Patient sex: M
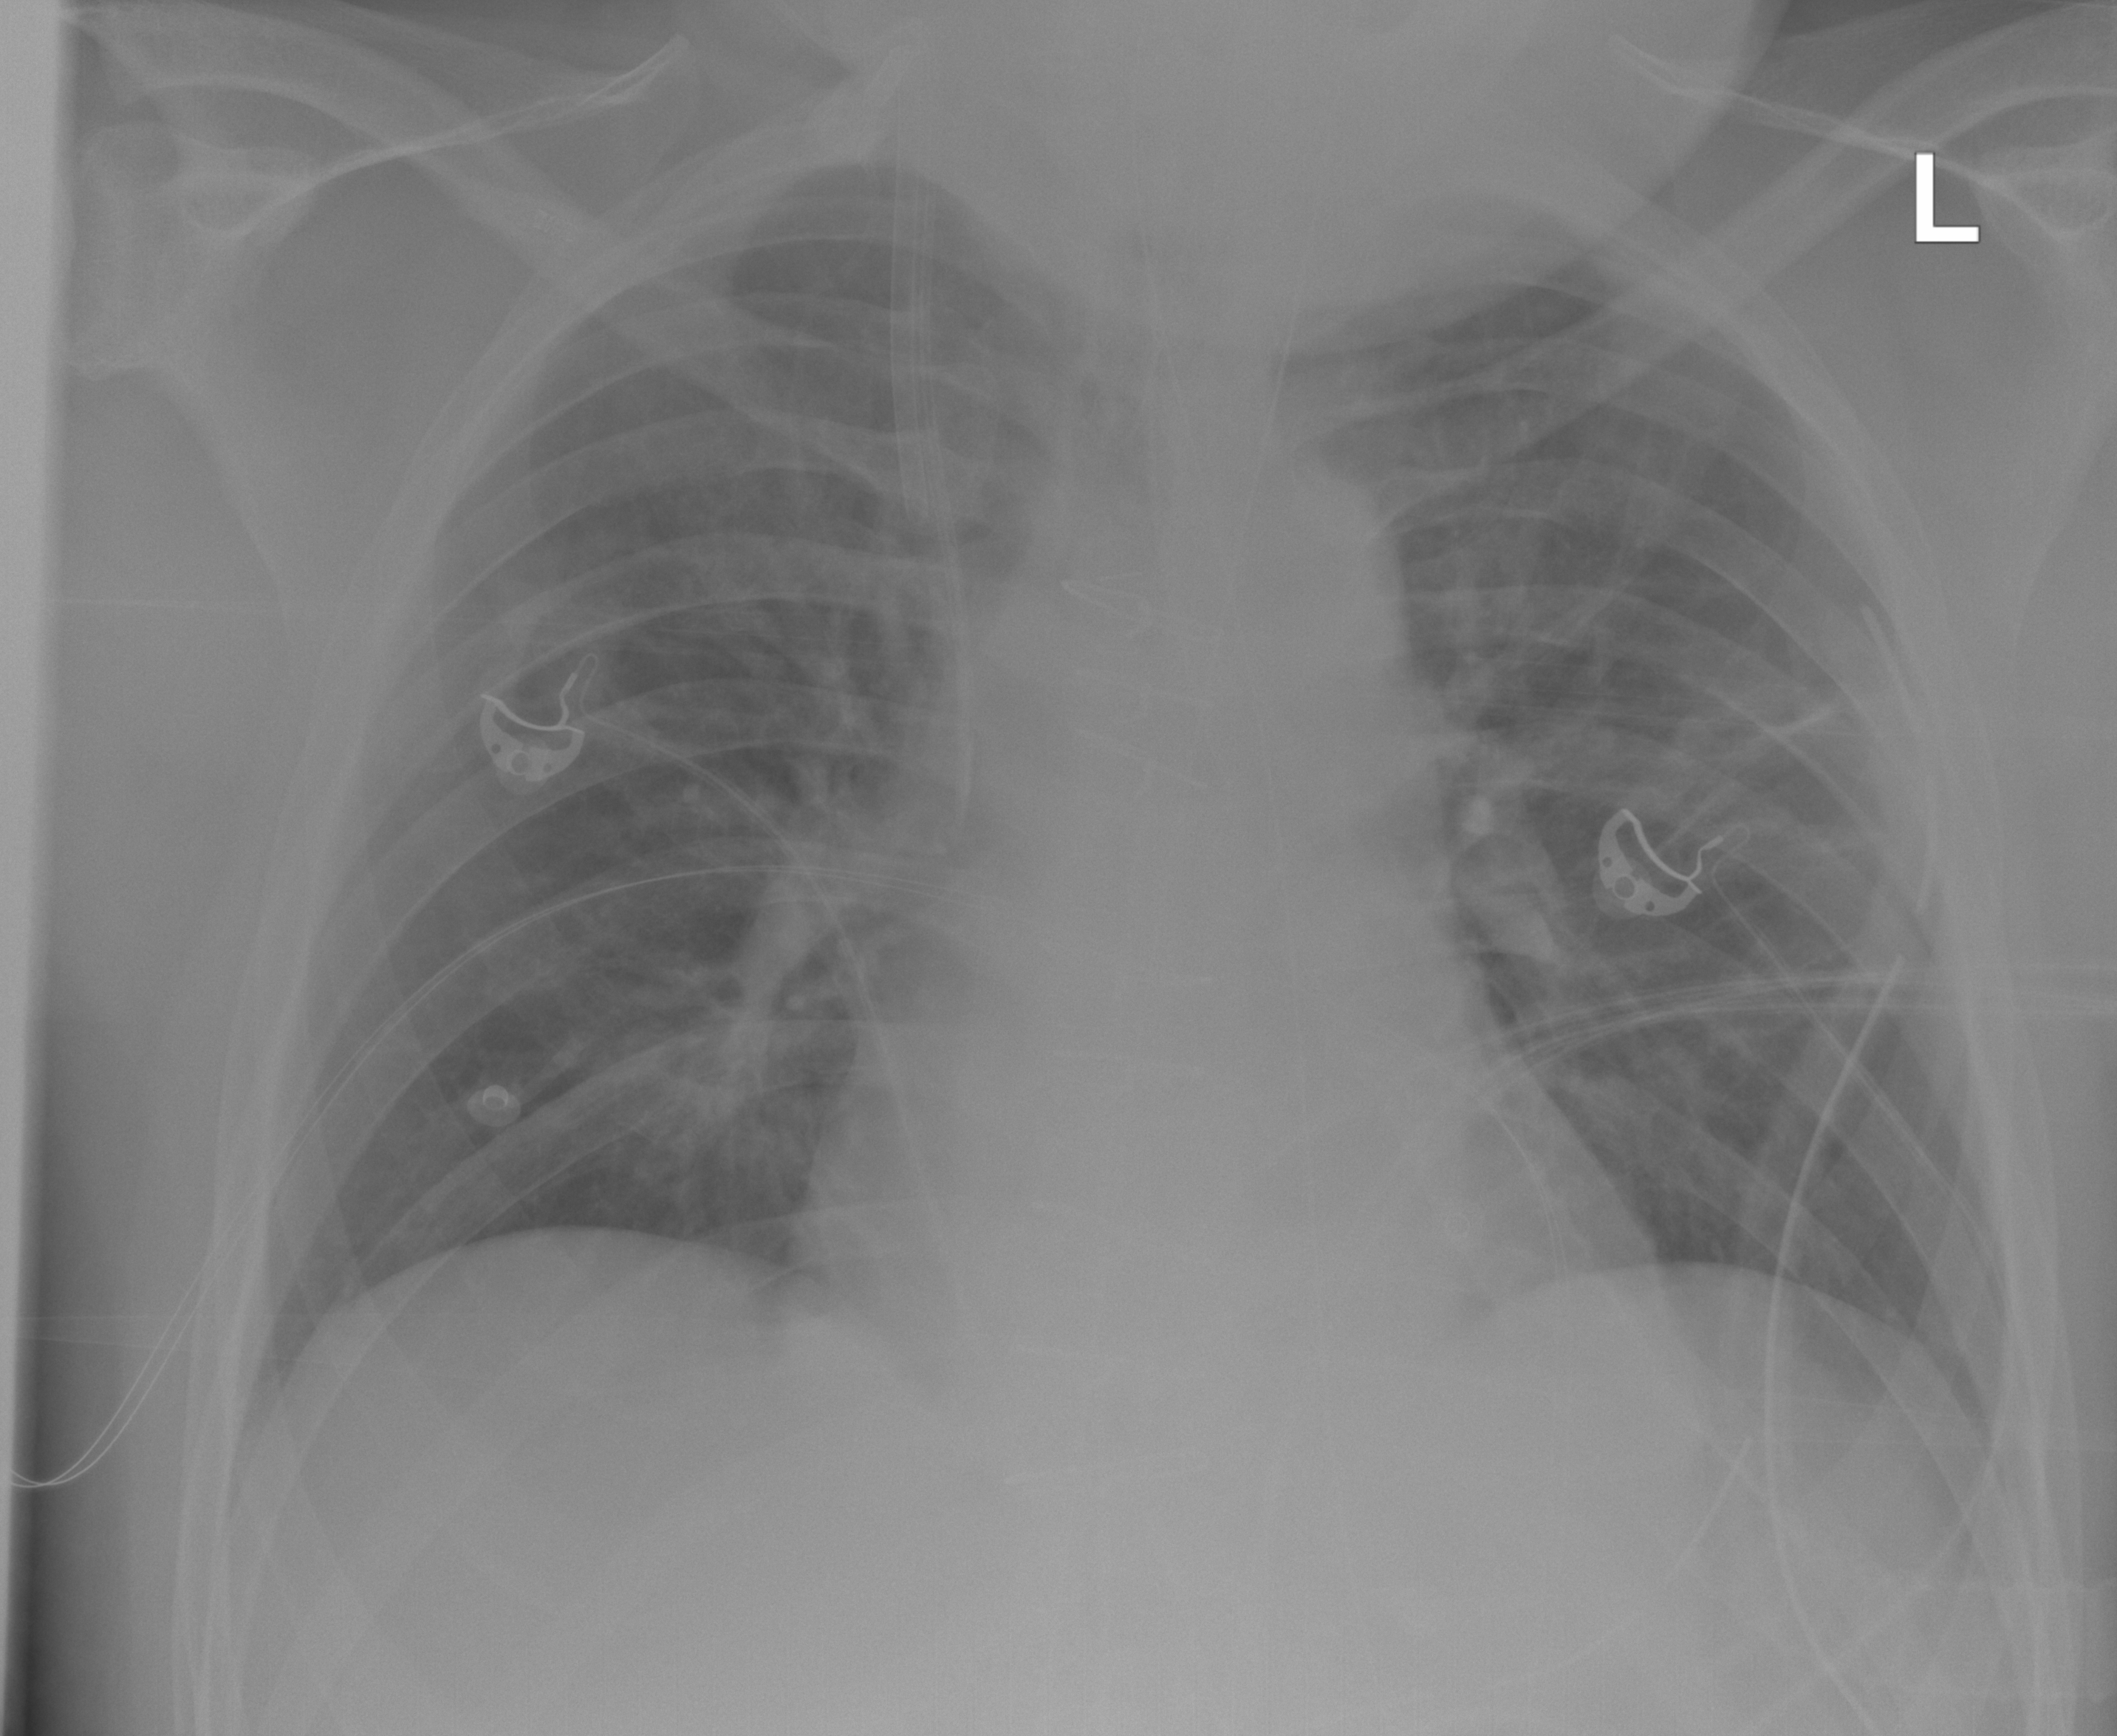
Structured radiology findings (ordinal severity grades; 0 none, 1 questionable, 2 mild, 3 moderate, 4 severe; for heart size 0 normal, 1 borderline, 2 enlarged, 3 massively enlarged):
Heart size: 1
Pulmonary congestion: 0
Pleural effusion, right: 0
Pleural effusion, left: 1
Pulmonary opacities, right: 0
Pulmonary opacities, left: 0
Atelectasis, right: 0
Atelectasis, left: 0